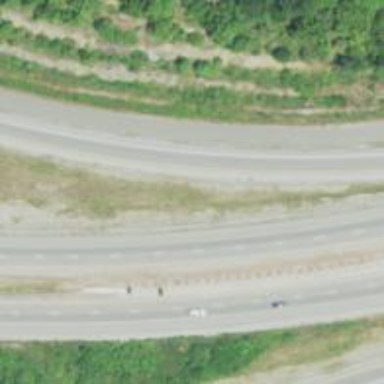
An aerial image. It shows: Motorway.